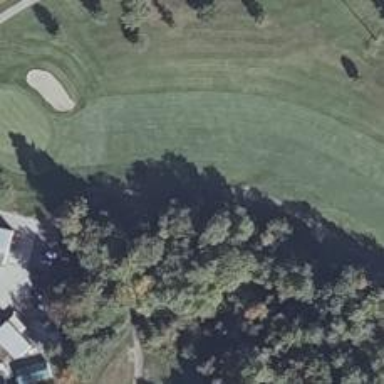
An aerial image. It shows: Path for golf carts.